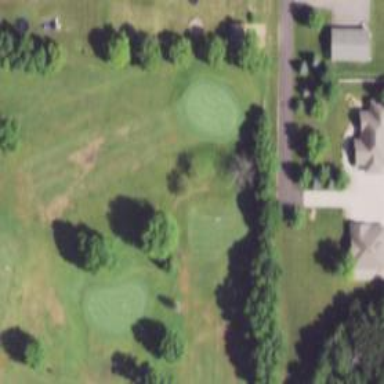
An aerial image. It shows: View of golf hole.